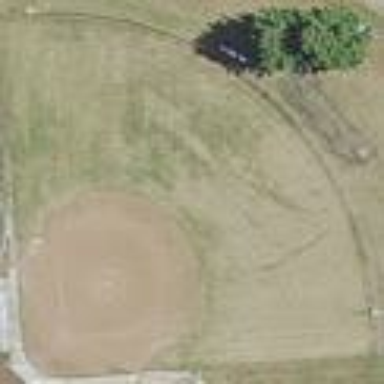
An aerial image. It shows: Baseball pitch for leisure and sports activities.